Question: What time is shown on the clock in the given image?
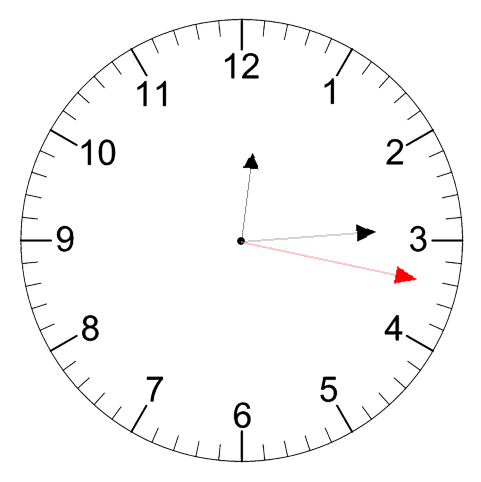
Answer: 12:14:17